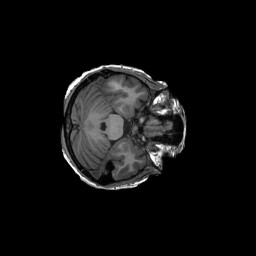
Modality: T1w
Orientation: axial
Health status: ill
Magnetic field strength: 3 T